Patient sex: F
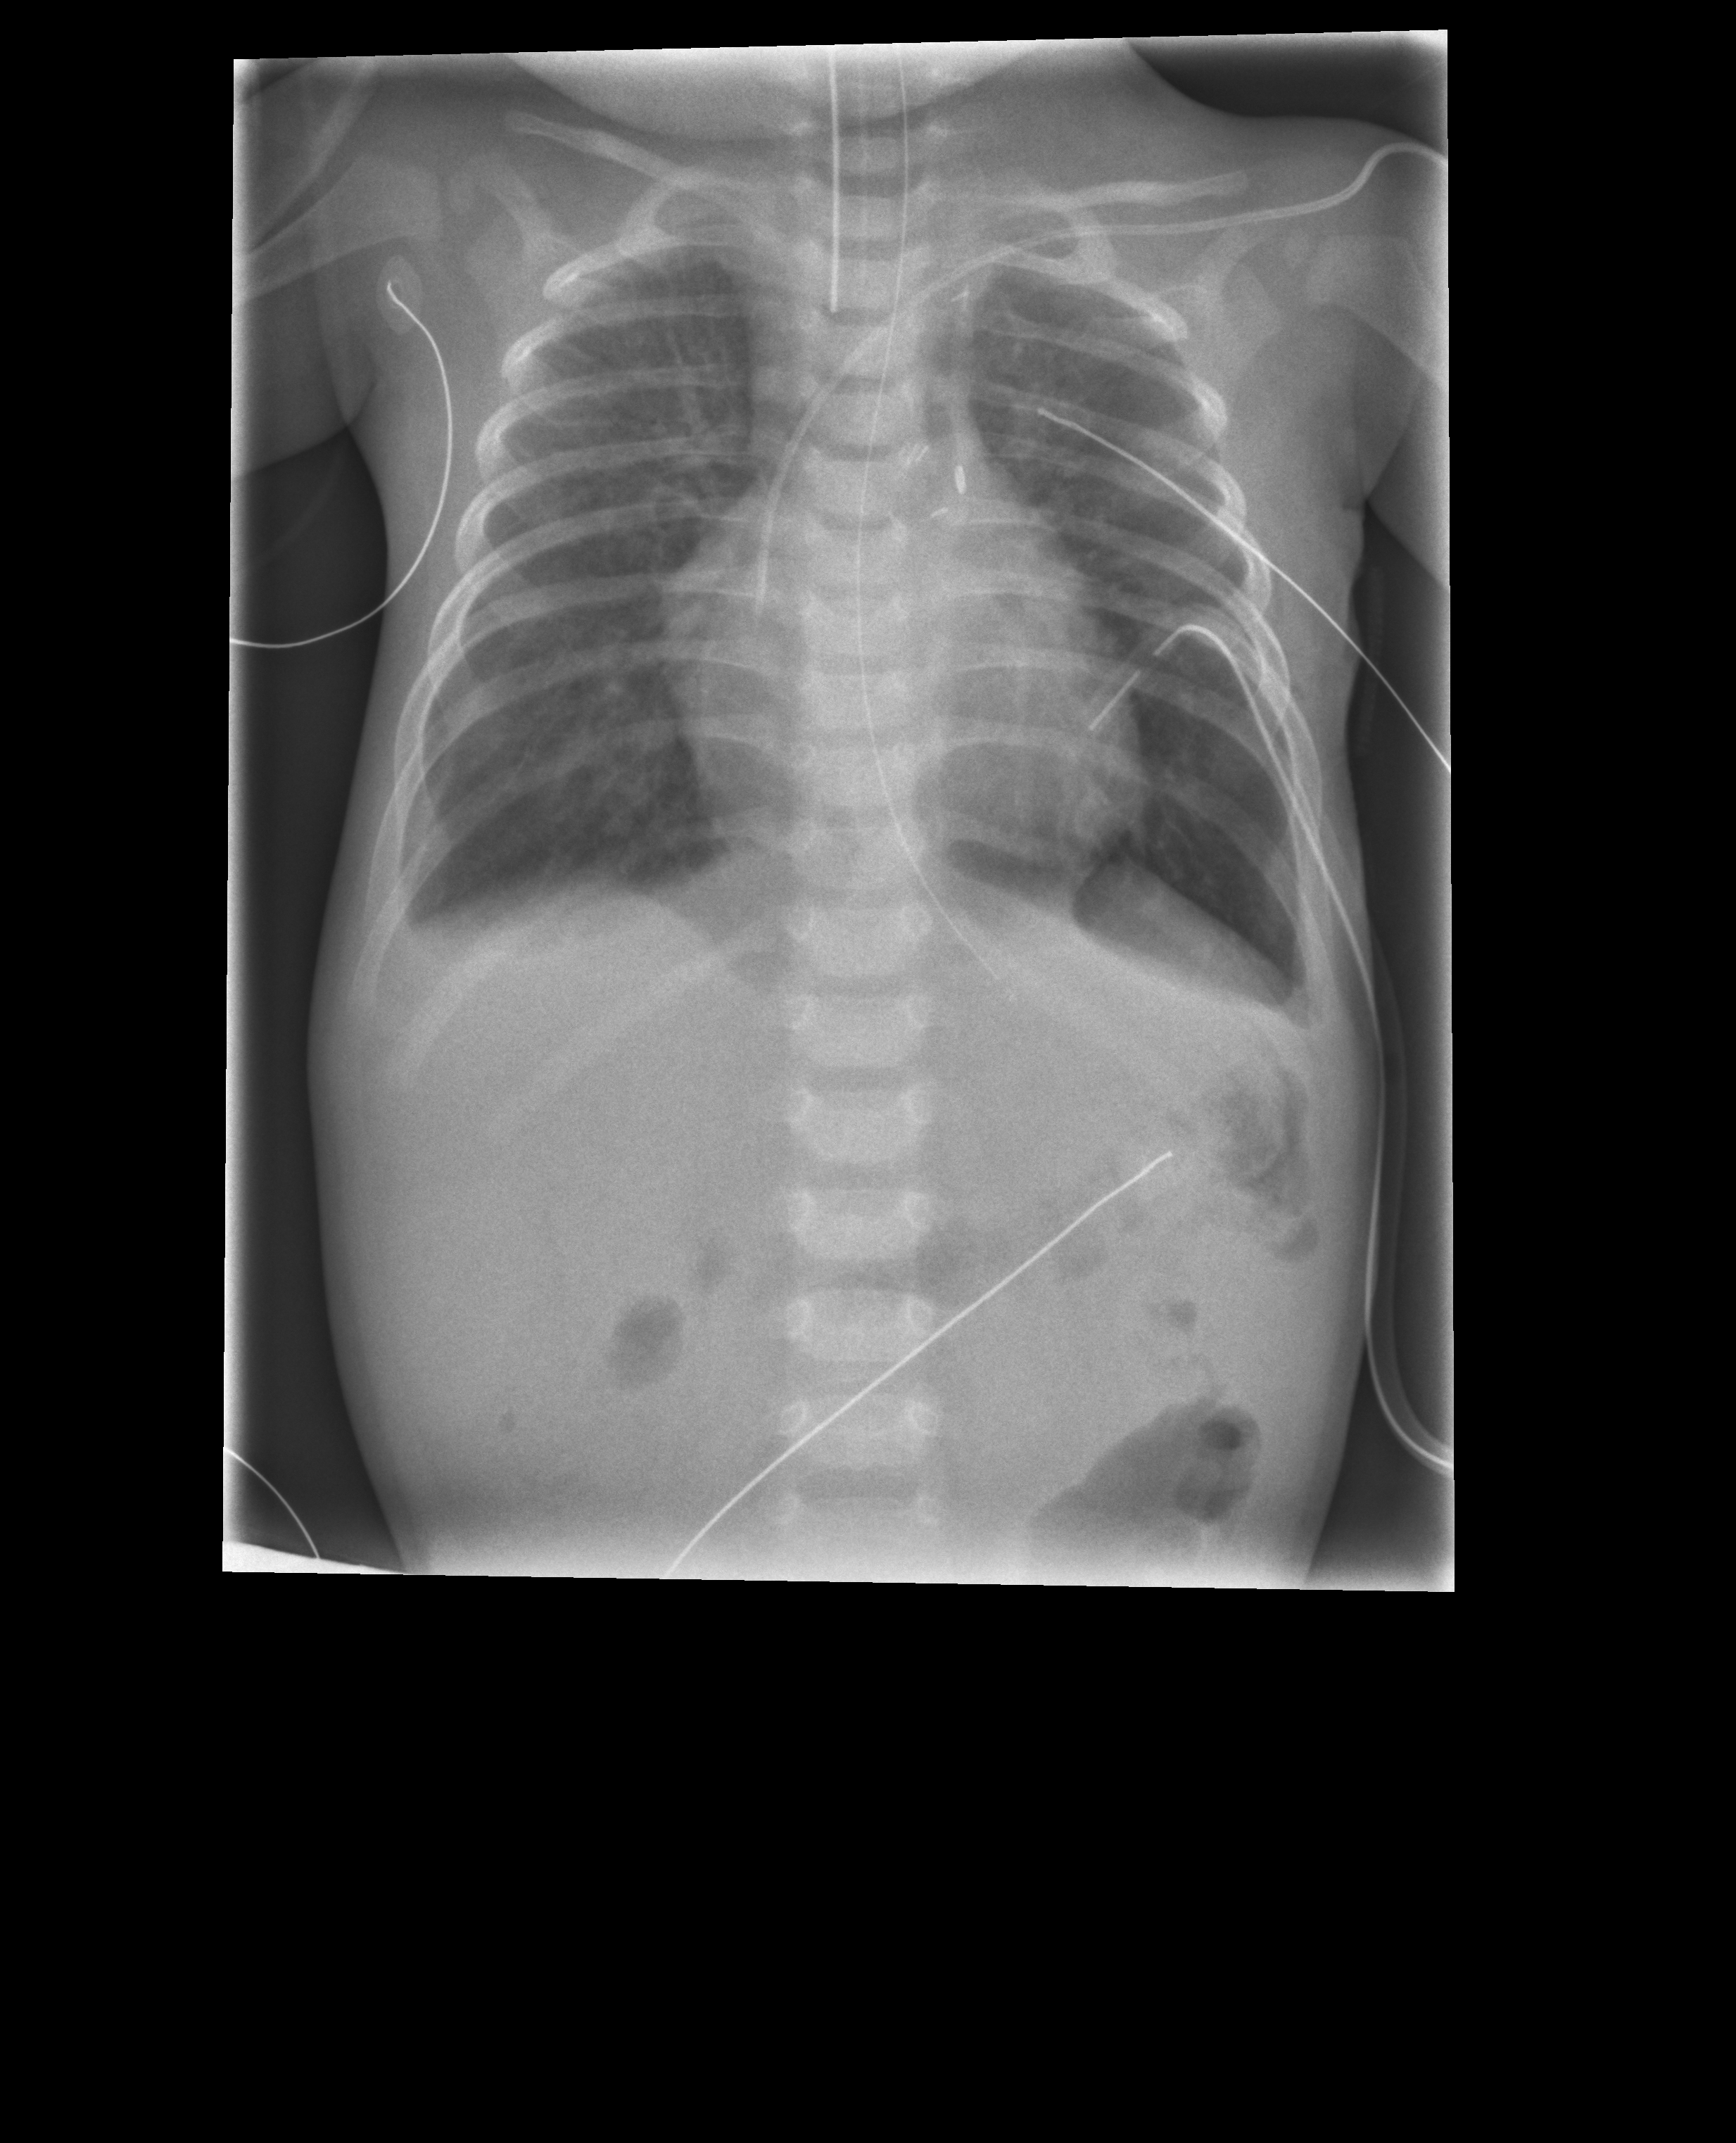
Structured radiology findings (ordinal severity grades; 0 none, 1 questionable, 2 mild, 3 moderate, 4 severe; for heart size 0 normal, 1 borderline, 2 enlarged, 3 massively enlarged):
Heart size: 0
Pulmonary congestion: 2
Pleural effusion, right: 3
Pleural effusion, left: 2
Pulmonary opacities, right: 2
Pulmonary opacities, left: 2
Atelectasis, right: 0
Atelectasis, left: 3